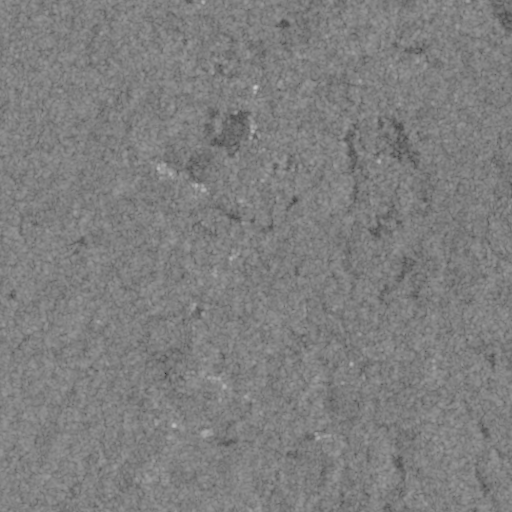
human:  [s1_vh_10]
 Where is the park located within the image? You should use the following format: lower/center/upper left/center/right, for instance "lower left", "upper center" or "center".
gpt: The park is located in the upper center of the image.
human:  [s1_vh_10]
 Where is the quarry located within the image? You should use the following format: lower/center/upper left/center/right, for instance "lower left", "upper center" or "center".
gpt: There is no quarry in the image.

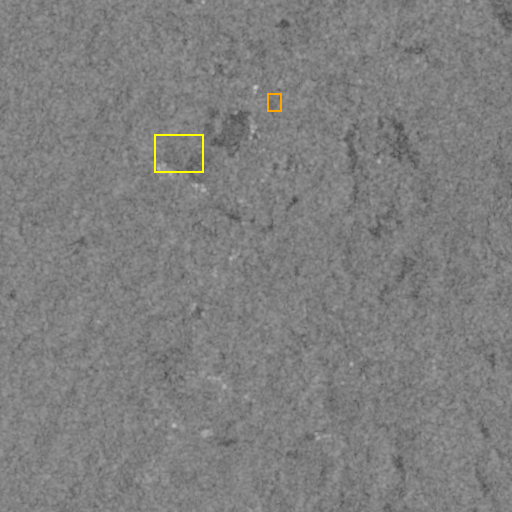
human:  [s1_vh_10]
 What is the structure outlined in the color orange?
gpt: The structure outlined in orange is a park.
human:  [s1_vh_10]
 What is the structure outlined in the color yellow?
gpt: The structure outlined in yellow is a quarry.
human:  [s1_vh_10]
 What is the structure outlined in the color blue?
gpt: There is no blue outline.